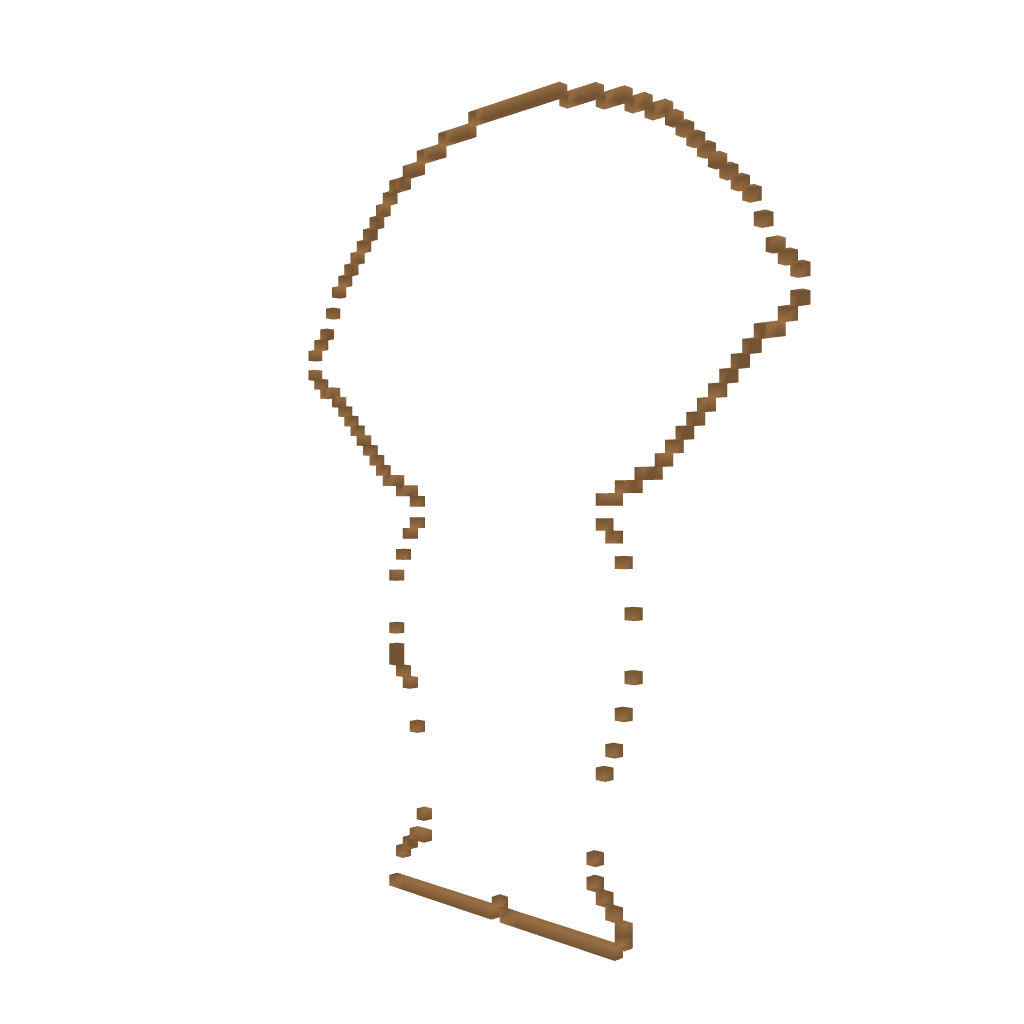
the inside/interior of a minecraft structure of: Stewie!